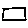
Label: square